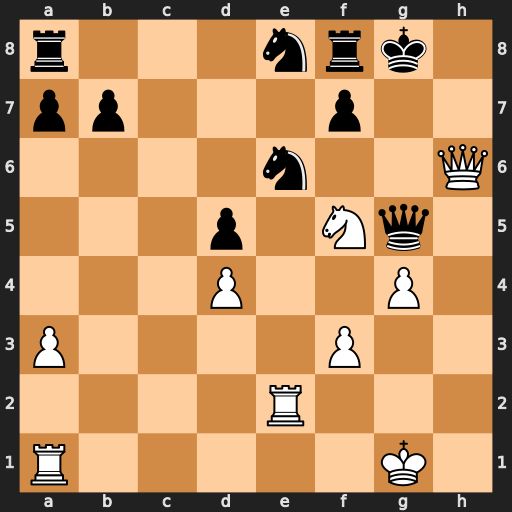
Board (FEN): r3nrk1/pp3p2/4n2Q/3p1Nq1/3P2P1/P4P2/4R3/R5K1
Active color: w
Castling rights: -
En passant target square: -
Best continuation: Rxe6 Qxh6 Rxh6